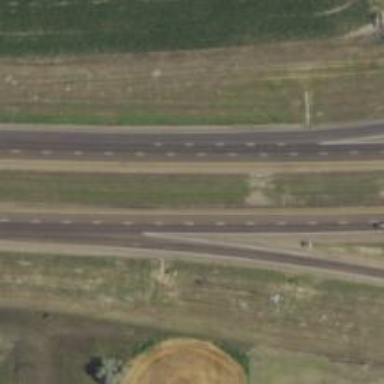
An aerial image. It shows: Dash road marking.